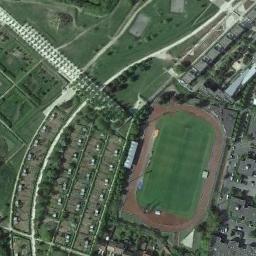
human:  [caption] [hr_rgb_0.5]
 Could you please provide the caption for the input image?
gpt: The track and field is surrounded by residential areas and lawns, Surrounded by many vegetation .

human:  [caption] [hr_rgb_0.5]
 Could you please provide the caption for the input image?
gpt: The colors on both sides of the track are not symmetrical .

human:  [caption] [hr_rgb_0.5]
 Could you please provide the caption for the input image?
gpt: There are many buildings next to the ground track field .

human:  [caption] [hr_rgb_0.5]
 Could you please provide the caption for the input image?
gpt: The ground track field is surrounded by some buildings arranged neatly and some lawns are next to the ground track field .

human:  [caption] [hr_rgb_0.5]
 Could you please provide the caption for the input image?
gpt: There are many buildings around the ground track field with a red track .